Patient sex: M
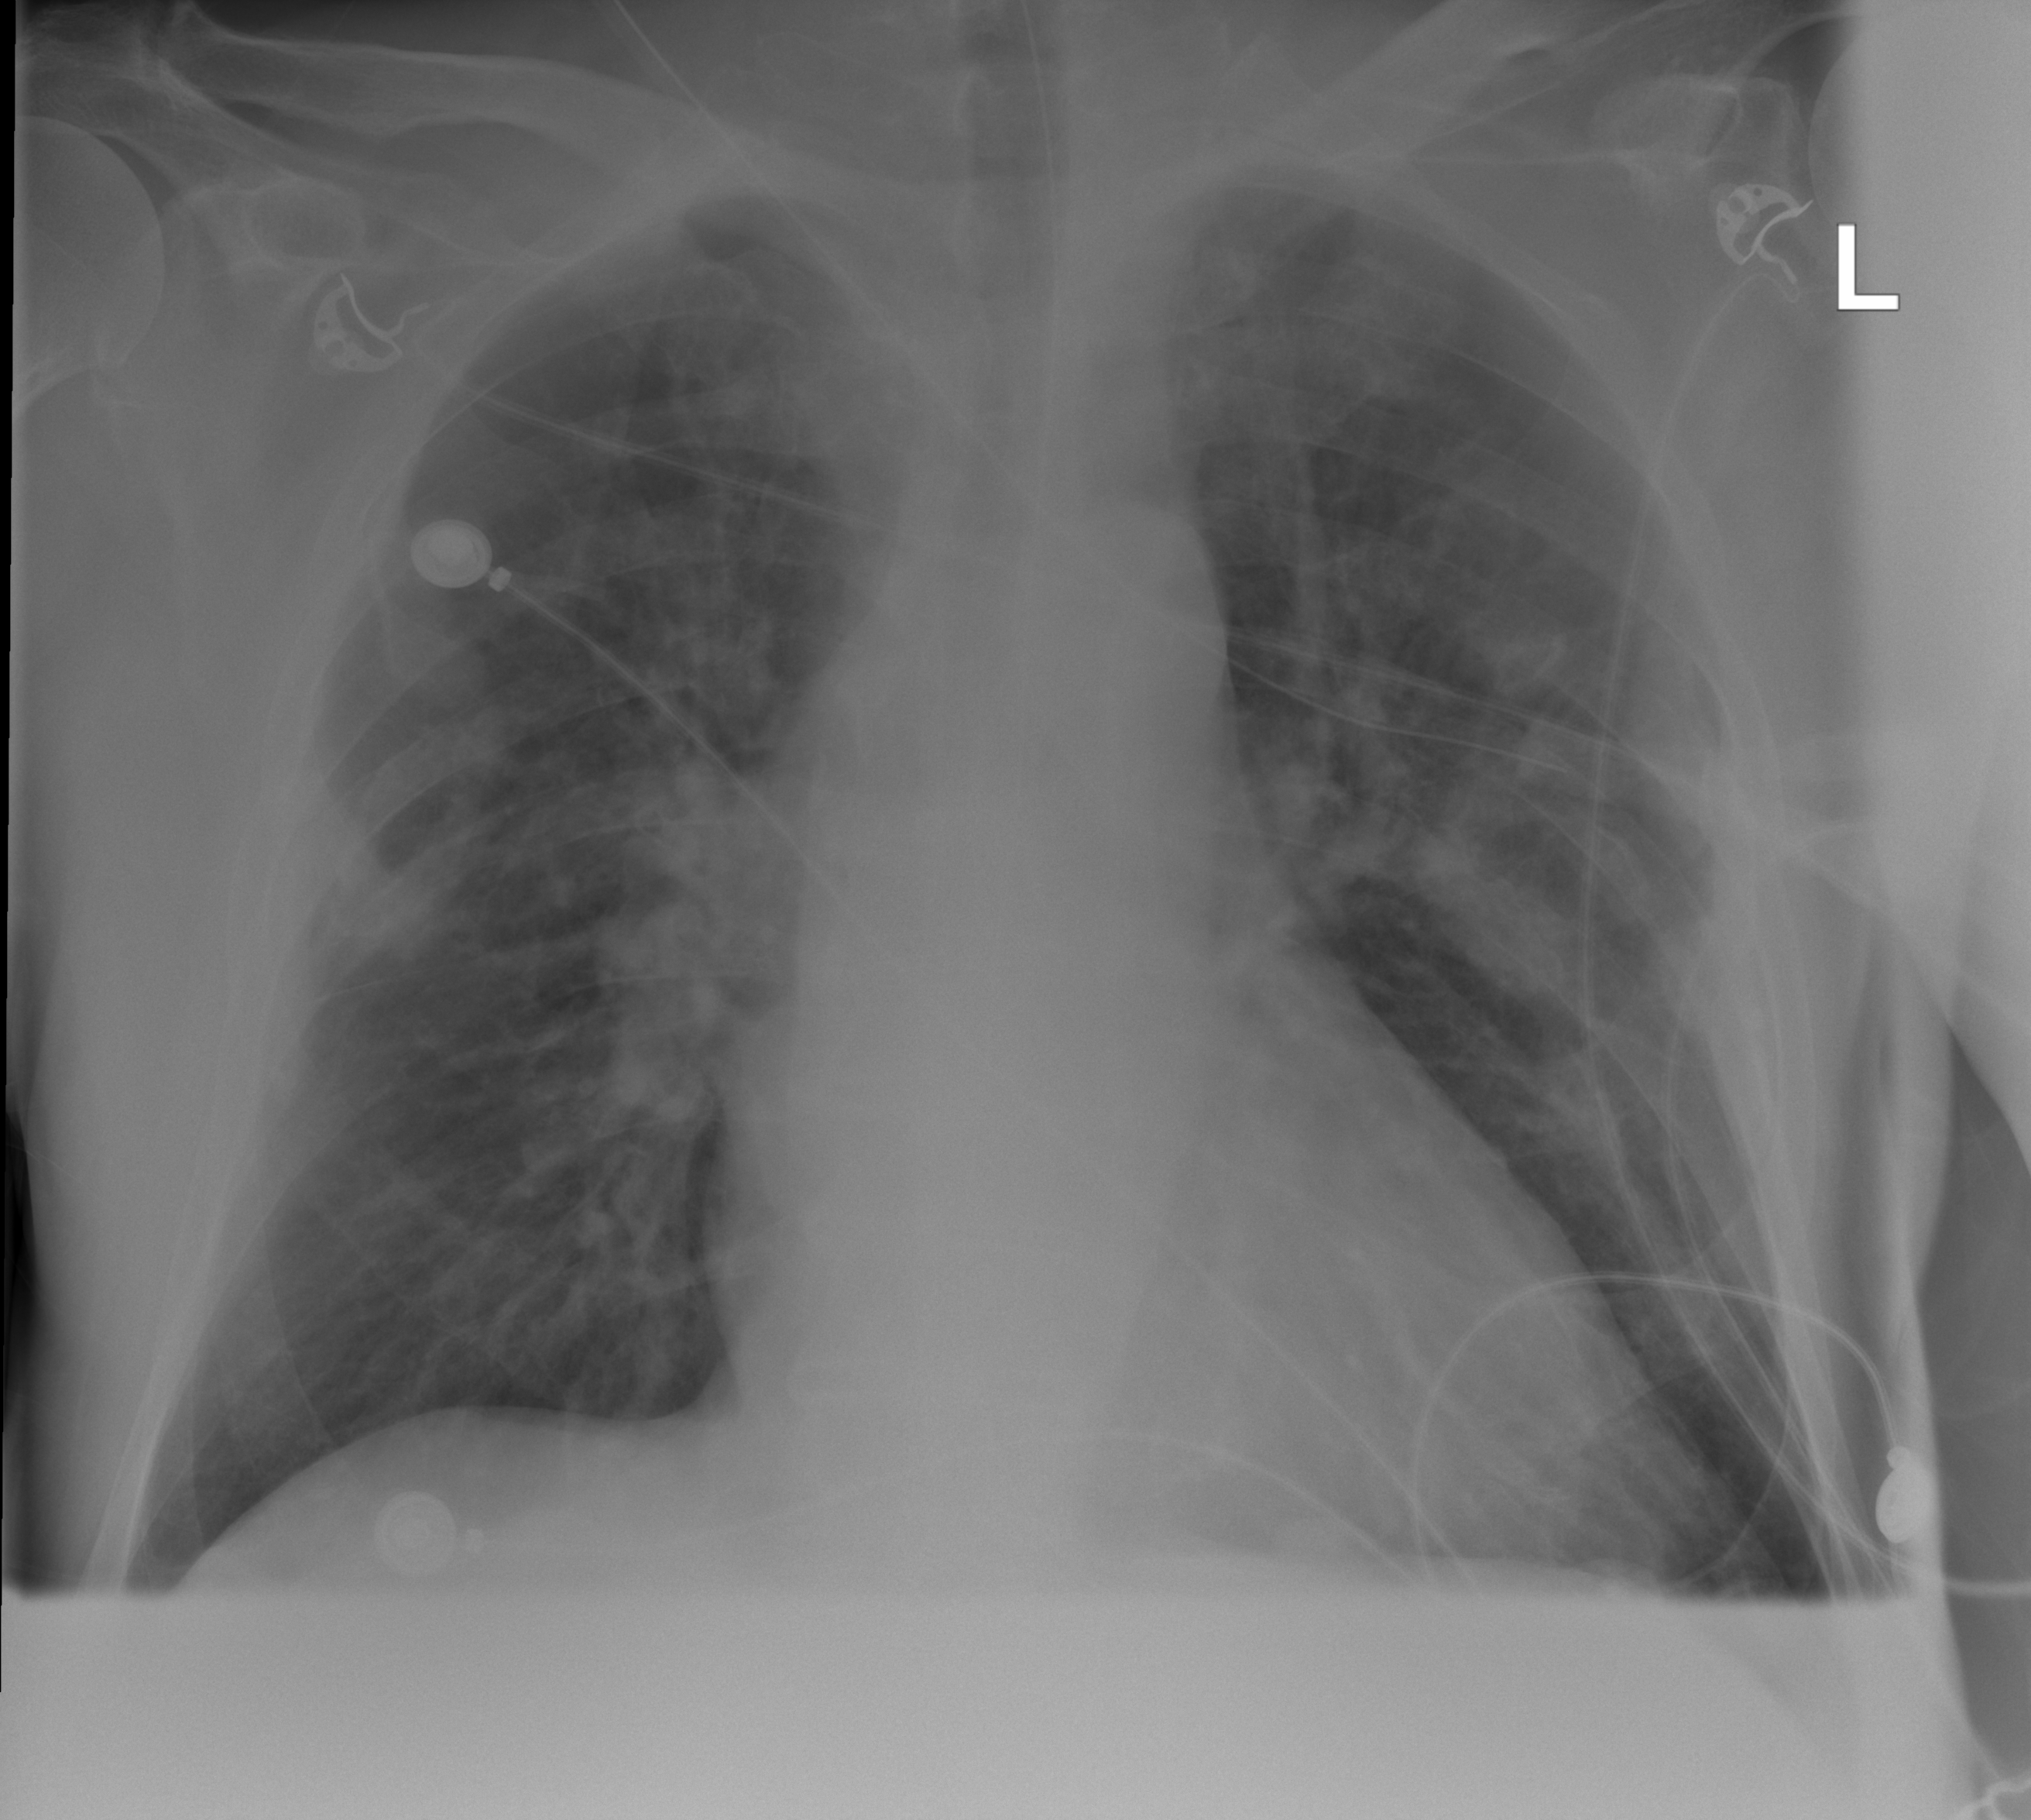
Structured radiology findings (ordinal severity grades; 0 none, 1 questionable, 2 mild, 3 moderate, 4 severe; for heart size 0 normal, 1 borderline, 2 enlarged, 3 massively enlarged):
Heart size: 0
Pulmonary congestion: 2
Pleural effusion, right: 0
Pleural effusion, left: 0
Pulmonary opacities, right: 2
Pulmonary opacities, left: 3
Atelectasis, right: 0
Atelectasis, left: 2